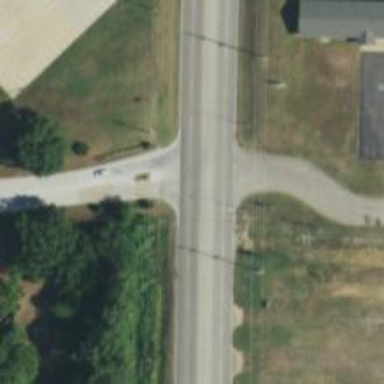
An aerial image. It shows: Road with stop sign.